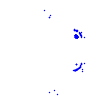
Particle: electron